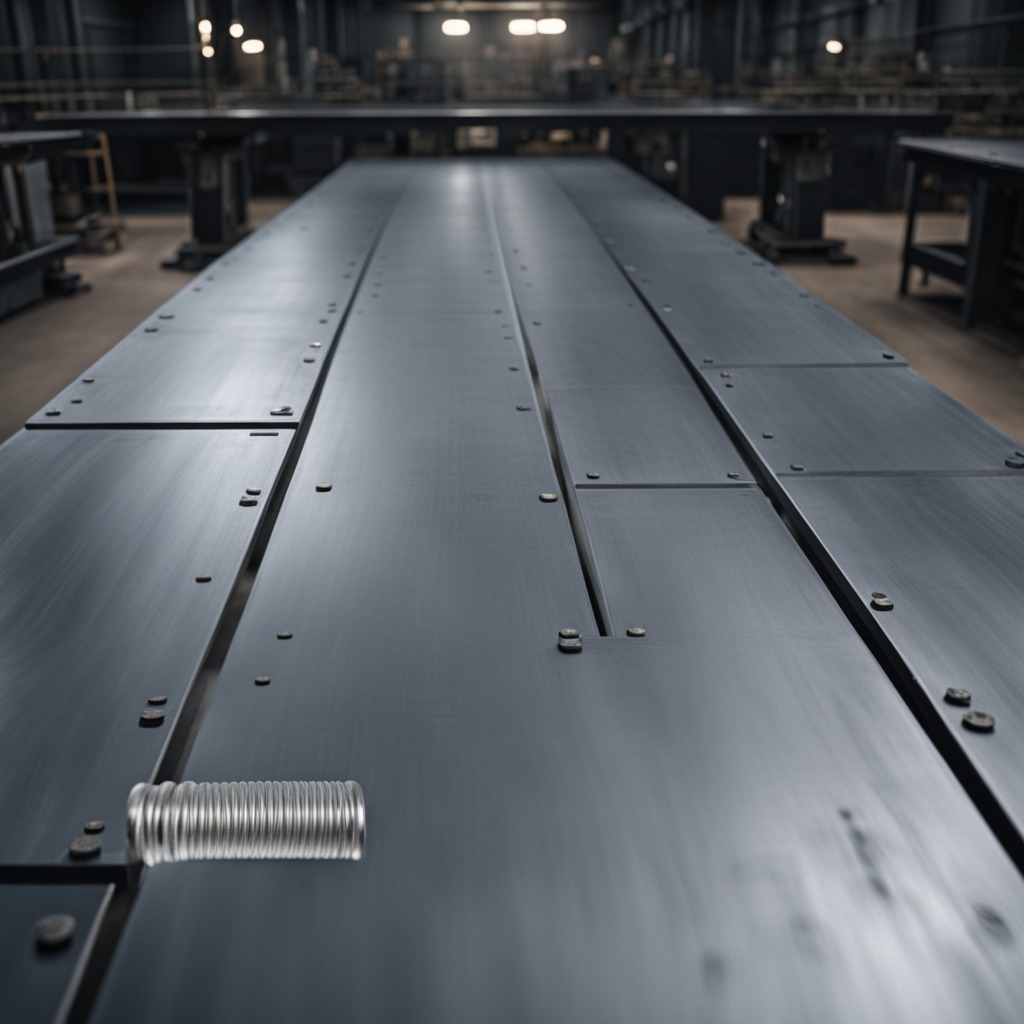
A coiled metal spring lies on a cold steel table in a mining workshop gritty textures.